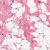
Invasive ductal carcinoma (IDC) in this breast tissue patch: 0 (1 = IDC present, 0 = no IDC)